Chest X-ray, PA view. Patient: 62 years old, sex M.
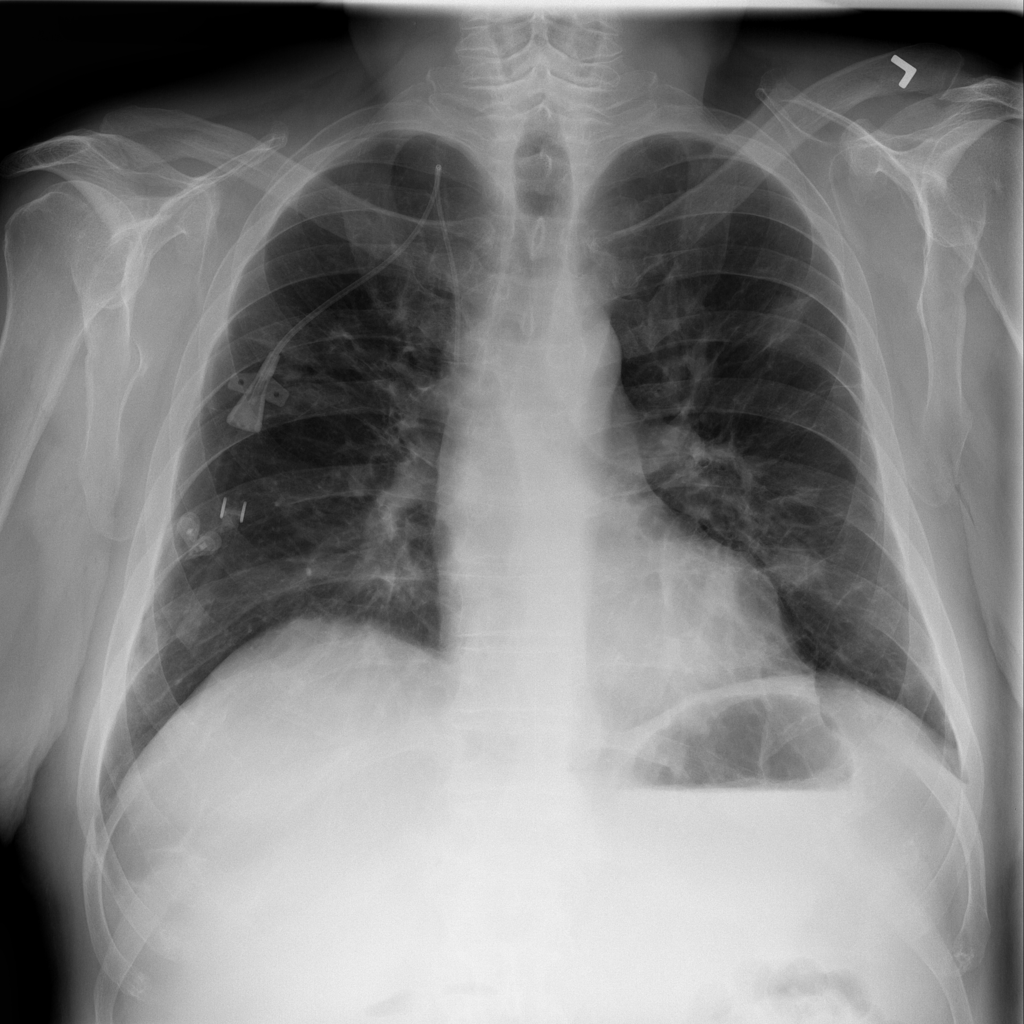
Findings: No Finding